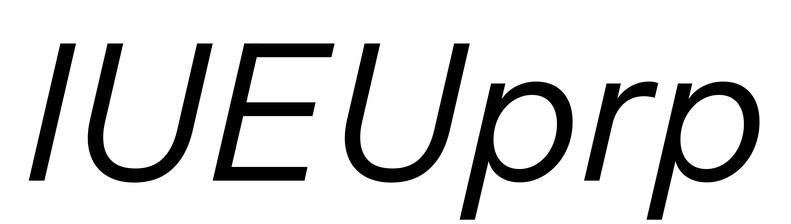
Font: InstrumentSans-Italic_Italic